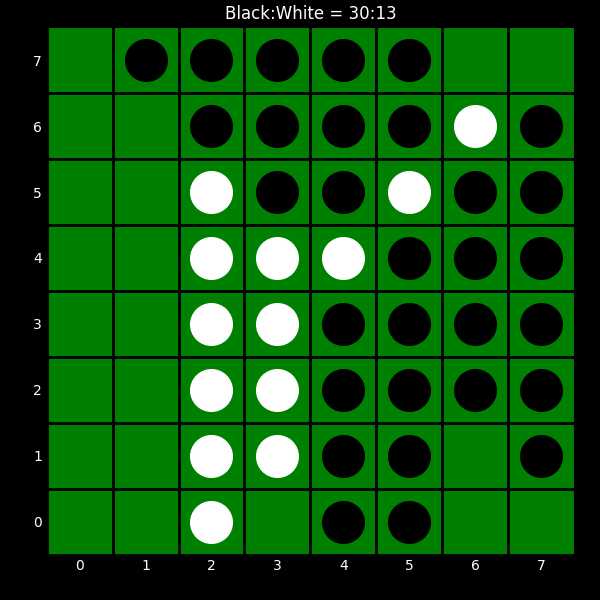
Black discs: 30
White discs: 13